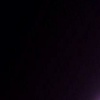
Label: space